Field crop: tomato
Growth stage: 1
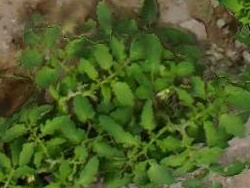
Species: tomato